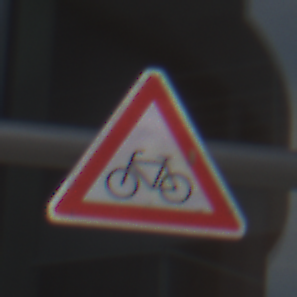
Verkehrszeichen: RadverkehrRechts
Umgebung: Outdoor, Urban
Tageszeit: MorningAfternoon
Wetter: PartlyCloudy
Licht: Natural
Jahreszeit: NotSpecified
Kontrast: HighContrast